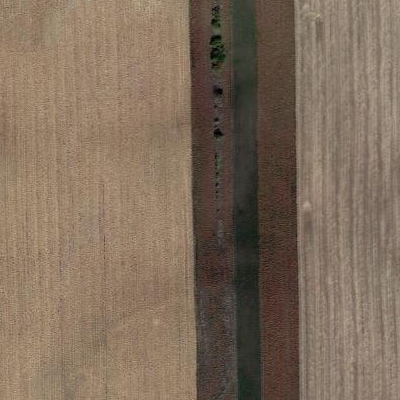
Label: Field